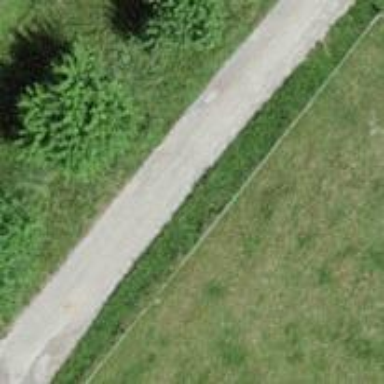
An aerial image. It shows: Service road with concrete surface. The track type is grade 1.